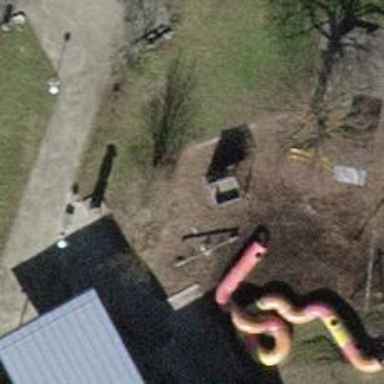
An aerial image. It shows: Playground structure.